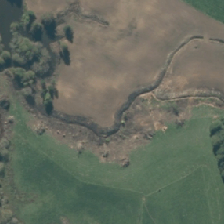
Land cover: deciduous_hardwood